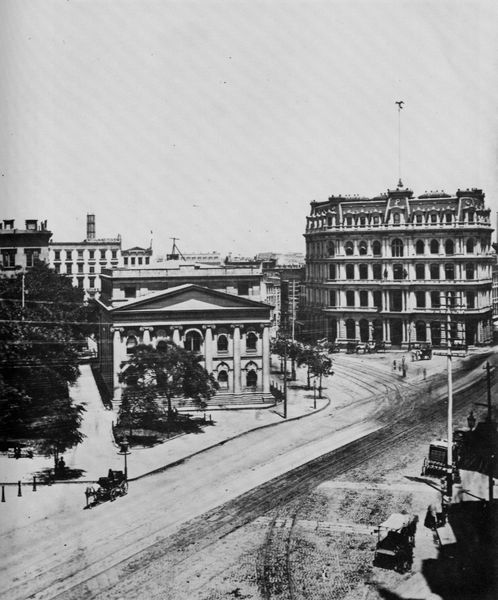
Titel: Park Row und Center Street
Künstler: Amerikanischer Photograph
Schlagwörter: baum, blätter, himmel, laub, schatten, weiß, bäume, menschen, stadt, fenster, grau, hell, laterne, licht, schwarz, strasse, säule, säulen, gebäude, haus, schnee, weg, zaun, leute, alt, architektur, häuser, wege, theater, pferd, turm, sommer, fassade, fassaden, spuren, dächer, giebel, allee, winter, einspänner, fuhrwerke, kutsche, kutschen, platz, auto, wagen, treppe, hotel, stufen, foto, fotografie, photographie, stadtansicht, gehsteig, palast, gauben, kreuzung, groß, schwarzweiß, pracht, kapitelle, photo, fahren, portal, scharz-weiss, griechisch, etagen, geschosse, tempel, breit, stockwerke, aufnahme, rillen, alleee, bauten, römisch, fesnter, antenne, tympanon, pferdewagen, stände, baume, flugzeug, unbelebt